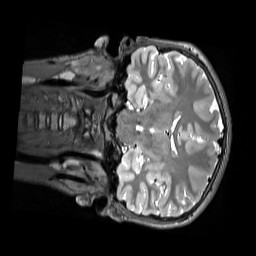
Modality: T2w
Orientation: coronal
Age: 13
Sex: male
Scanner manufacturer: siemens
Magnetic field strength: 3 T
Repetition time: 3.2 s
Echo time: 0.408 s